Question: When in Outlook 2003, open the Address Book, select Tools->Options. You get the address dialog showing the option "When sending mail, check names using these address lists in the following order:"

For most people, this will contain only "Contacts". For corporate networks, it'll probably also contain "Global Address List". The problem is that in my company the GAL is many tens of thousands large, and it's common that conflicts occur in name resolution when attempting to send email and it goes to the wrong person in another country.
Instead, I would like to place a separate Exchange address list "X" at the top of that list, to first resolve against names in our own company before checking the GAL. Then, resolve against "Contacts", then GAL. This configuration would need to be deployed to many hundreds of PCs.
I've been able to do this on my own PC by hacking registry key:
'HKCU\Software\Microsoft\Windows NT\CurrentVersion\Windows Messaging Subsystem\Profiles\your_profile_name\9207f3e0a3b11019908b08002b2a56c2', Value '11023d05'.
This contains a REG_BINARY data structure that lists the IDs of the items of this list. I can reorder them to my liking and Outlook accepts it.
The IDs of the GAL and "X" address list are static. However, the problem is that the "Contacts" ID is apparently not static, perhaps unique to the user and/or computer. Its value appears to be undiscoverable in the registry. This prevents me from simply copying this registry value to all PCs.
Has anyone been able to progammatically reorder the contact name resolution list?
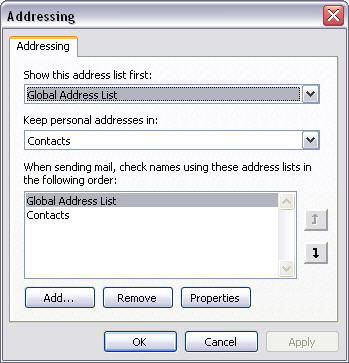
Answer: I have done this for a company in the past. It was a .NET application, that ran on every PC and reordered this listing.
This is where you need to start:
<URL>